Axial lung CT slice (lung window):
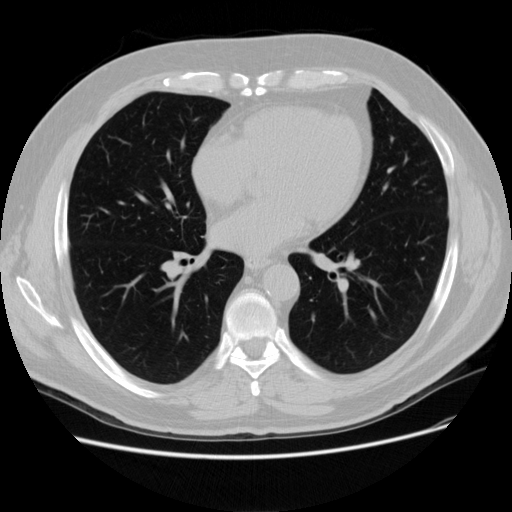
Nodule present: no